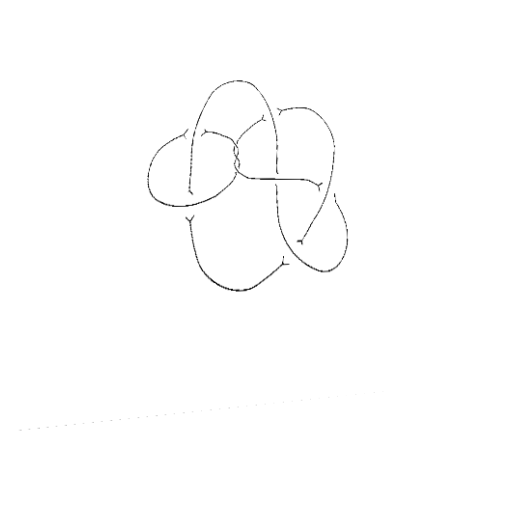
Crossing number: 9